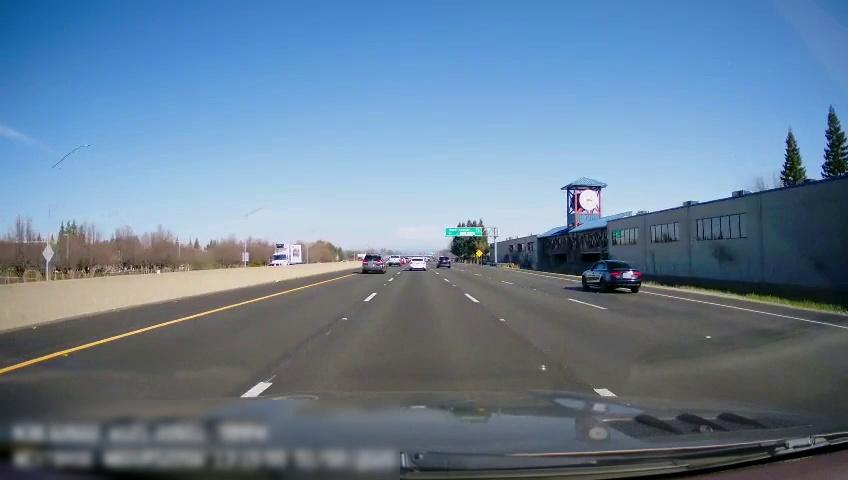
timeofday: Day
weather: Sunny
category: Drivable Space
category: Vehicles | SUV
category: Vehicles | Truck
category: Vehicles | Car
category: Vehicles | Car
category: Vehicles | SUV
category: Vehicles | Truck
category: Lanes | Current Lane
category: Lanes | Current Lane
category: Lanes | Current Lane
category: Lanes | Alternate Lane
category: Lanes | Alternate Lane
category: Lanes | Alternate Lane
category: Traffic | Signs
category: Traffic | Signs